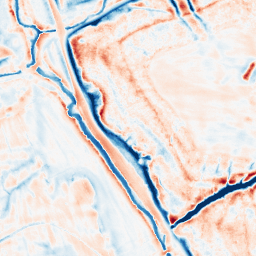
Category: edge_preserving
Decomposition family: bilateral
Decomposition parameters: d: 21
sigma_color: 150
sigma_space: 75
Upsampling method: quadratic
Upsampling parameters: scale: 2
Upsampling scale: 2